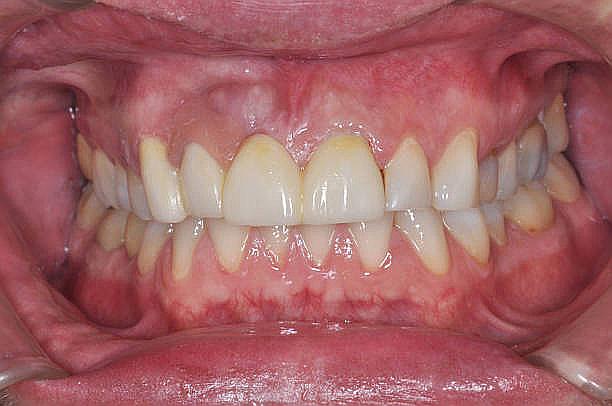
Condition: Gingivitis